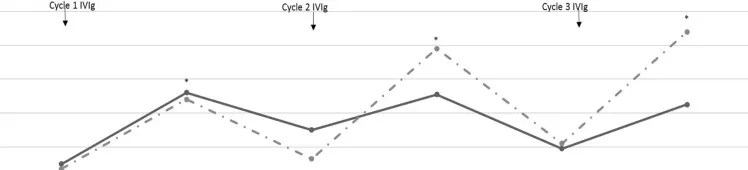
vWF and Factor VIII response to intravenous immunoglobulin (IVIg) therapy.
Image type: pathology (masson_trichrome)